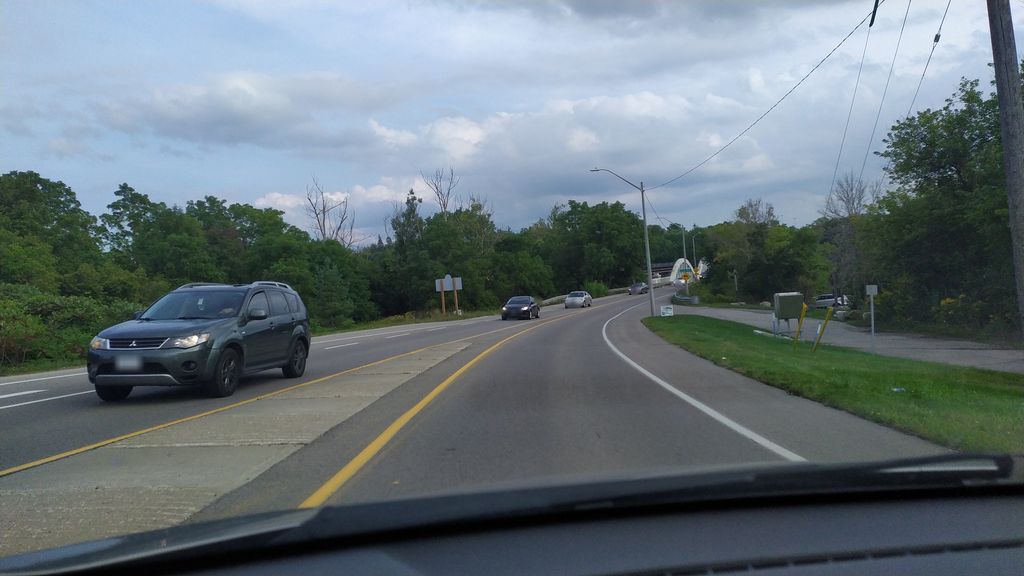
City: kitchener-waterloo